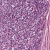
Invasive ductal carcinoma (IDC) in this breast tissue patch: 1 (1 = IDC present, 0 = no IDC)